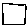
Label: square